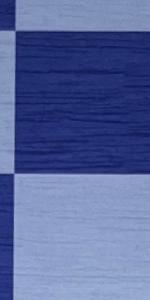
Label: Empty